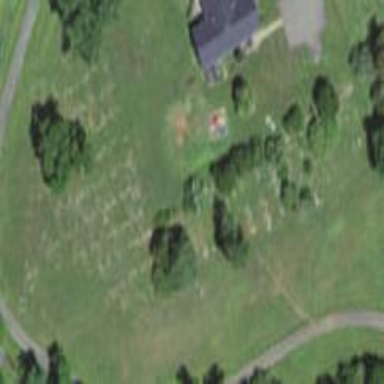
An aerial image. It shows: Cemetery.